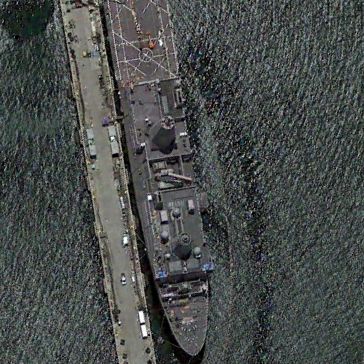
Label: combat